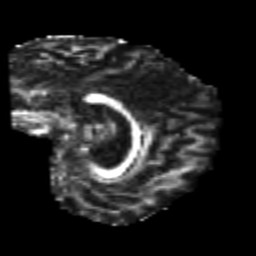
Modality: FA
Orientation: sagittal
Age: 24
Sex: female
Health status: healthy
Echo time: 0.074 s